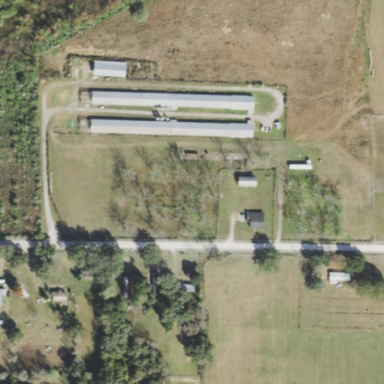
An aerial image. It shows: Poultry farmyard.